Field crop: maize
Growth stage: 2
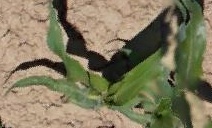
Species: maize